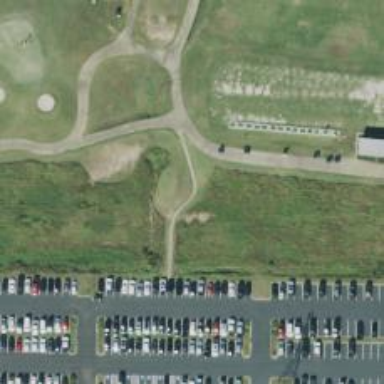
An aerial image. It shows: Path for both road and golf.